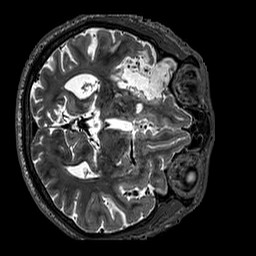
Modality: T2w
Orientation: axial
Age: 60
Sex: male
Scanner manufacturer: siemens
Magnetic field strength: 3 T
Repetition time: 3.2 s
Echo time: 0.567 s